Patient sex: M
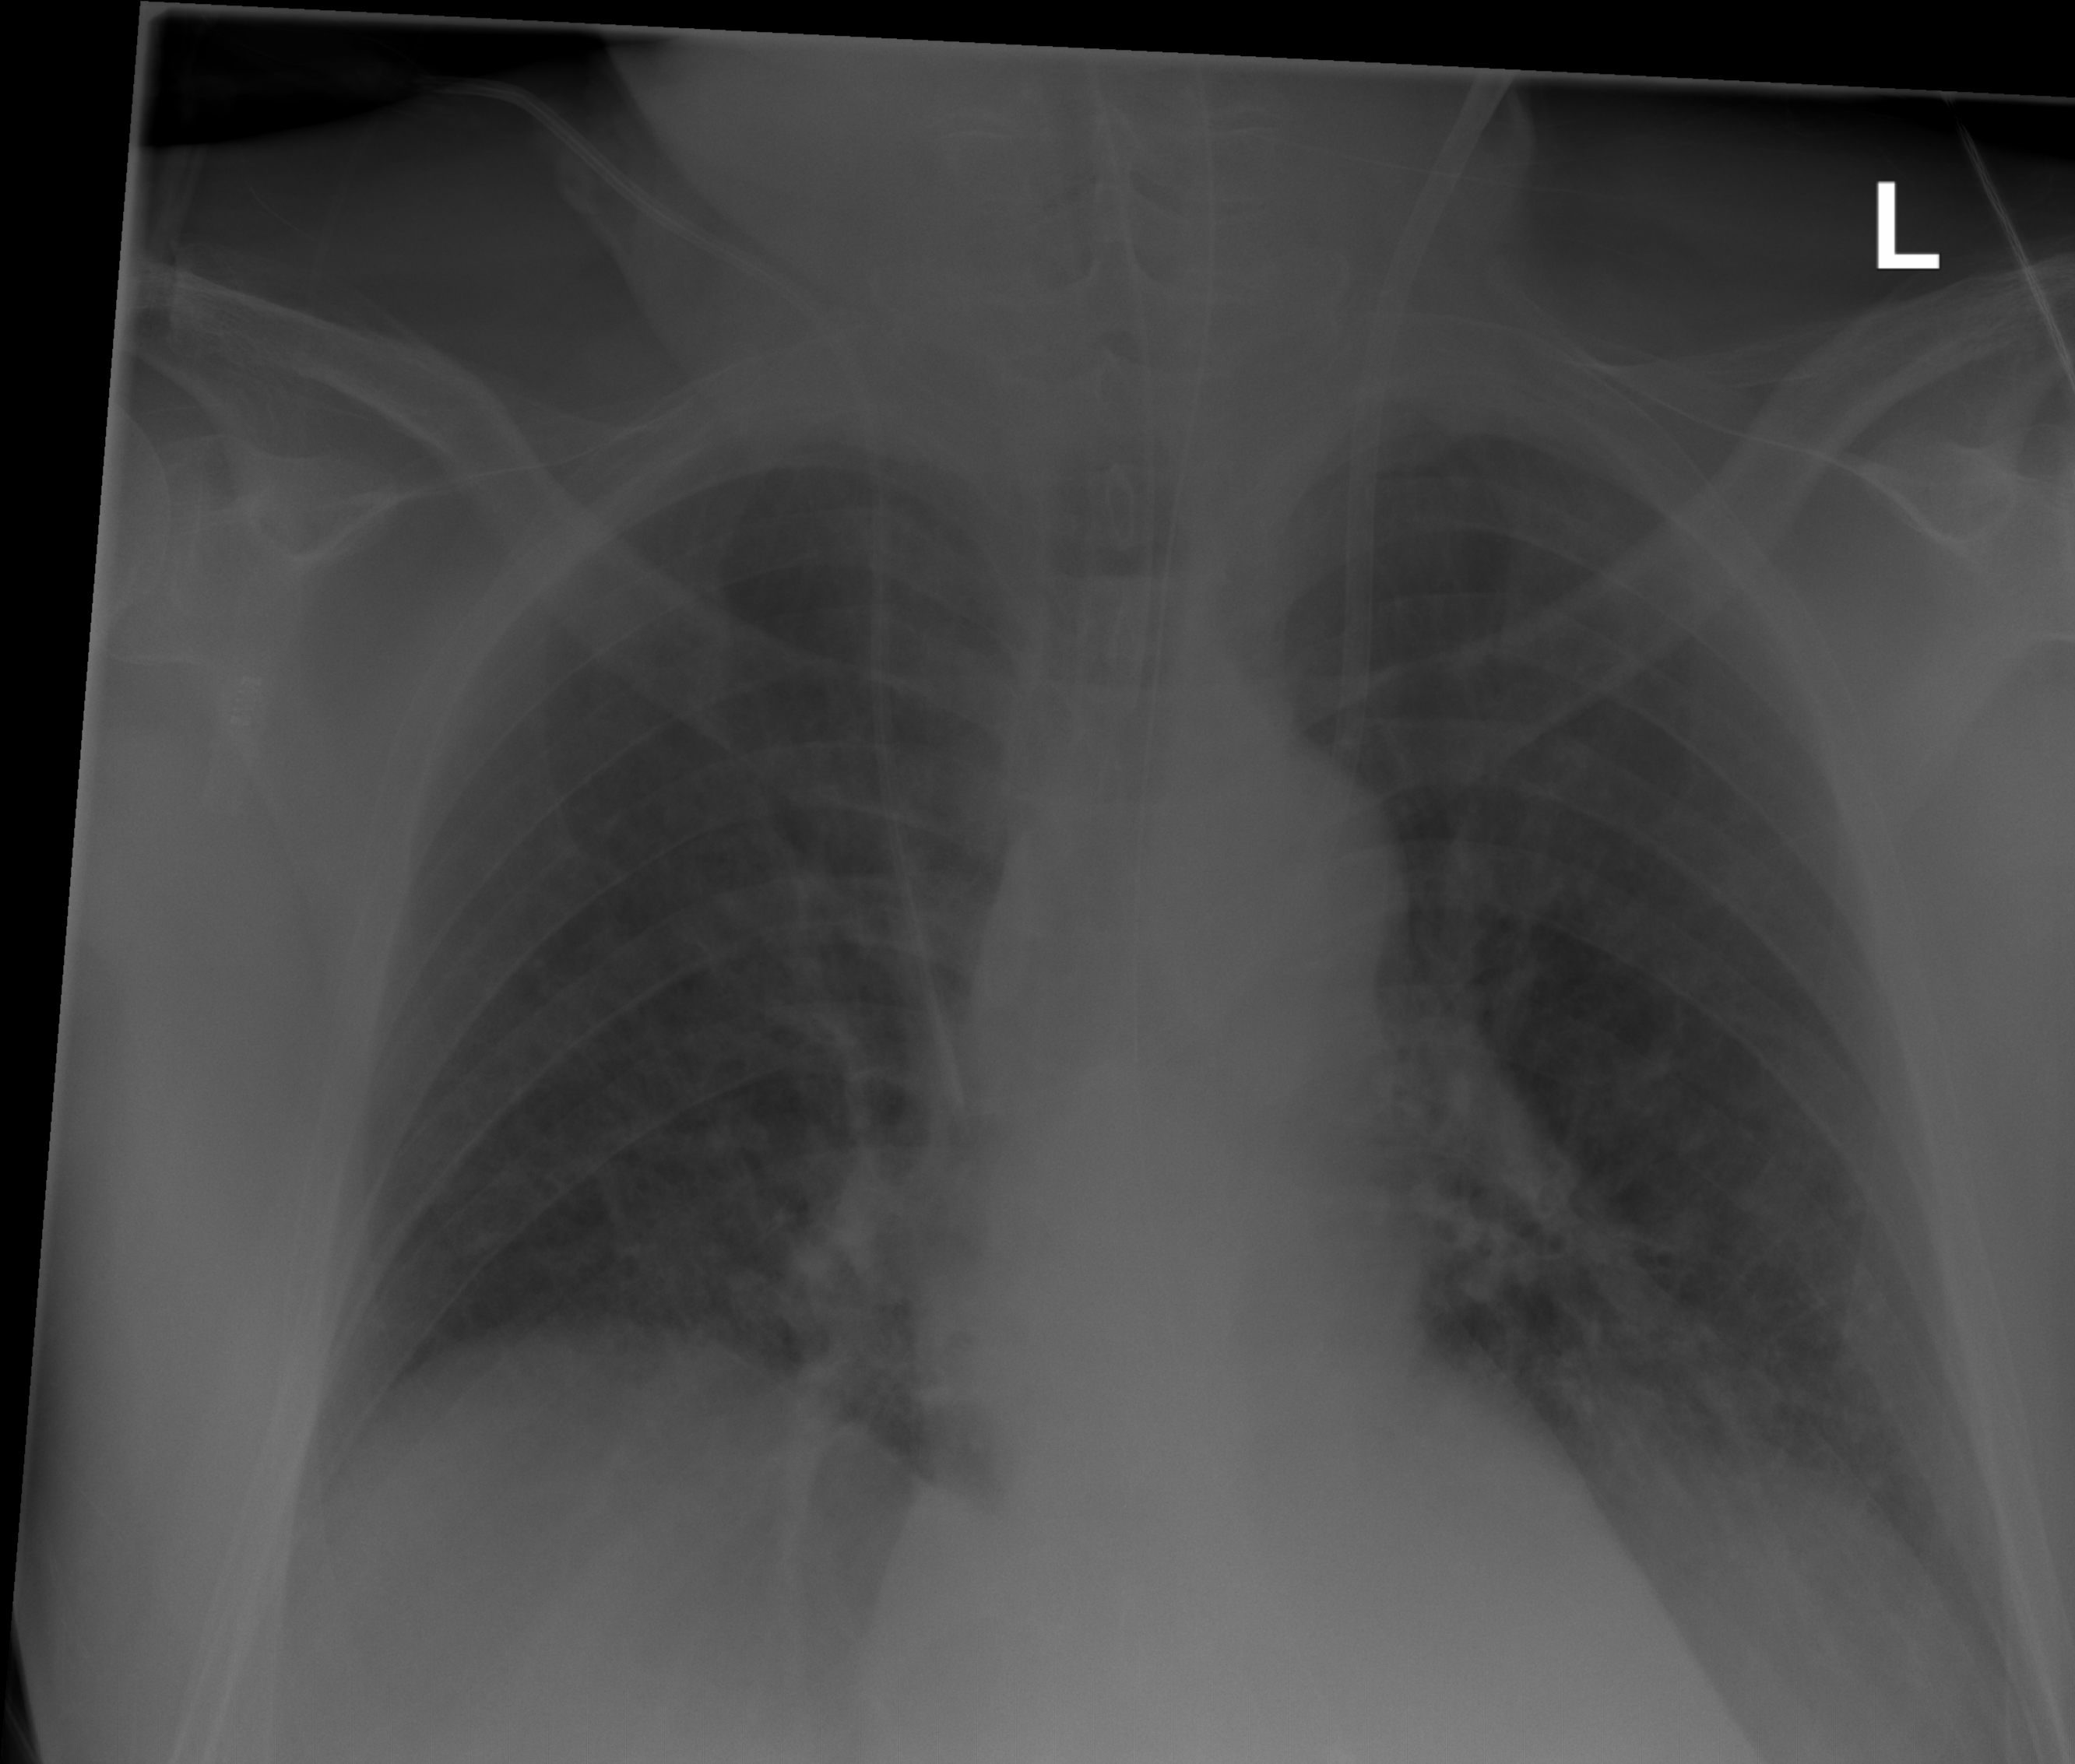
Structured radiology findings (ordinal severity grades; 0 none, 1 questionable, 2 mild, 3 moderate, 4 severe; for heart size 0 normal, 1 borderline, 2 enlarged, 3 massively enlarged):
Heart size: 0
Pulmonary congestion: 2
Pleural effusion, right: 0
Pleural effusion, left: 0
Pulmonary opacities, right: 0
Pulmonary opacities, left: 0
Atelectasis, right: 0
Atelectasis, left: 0